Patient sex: M
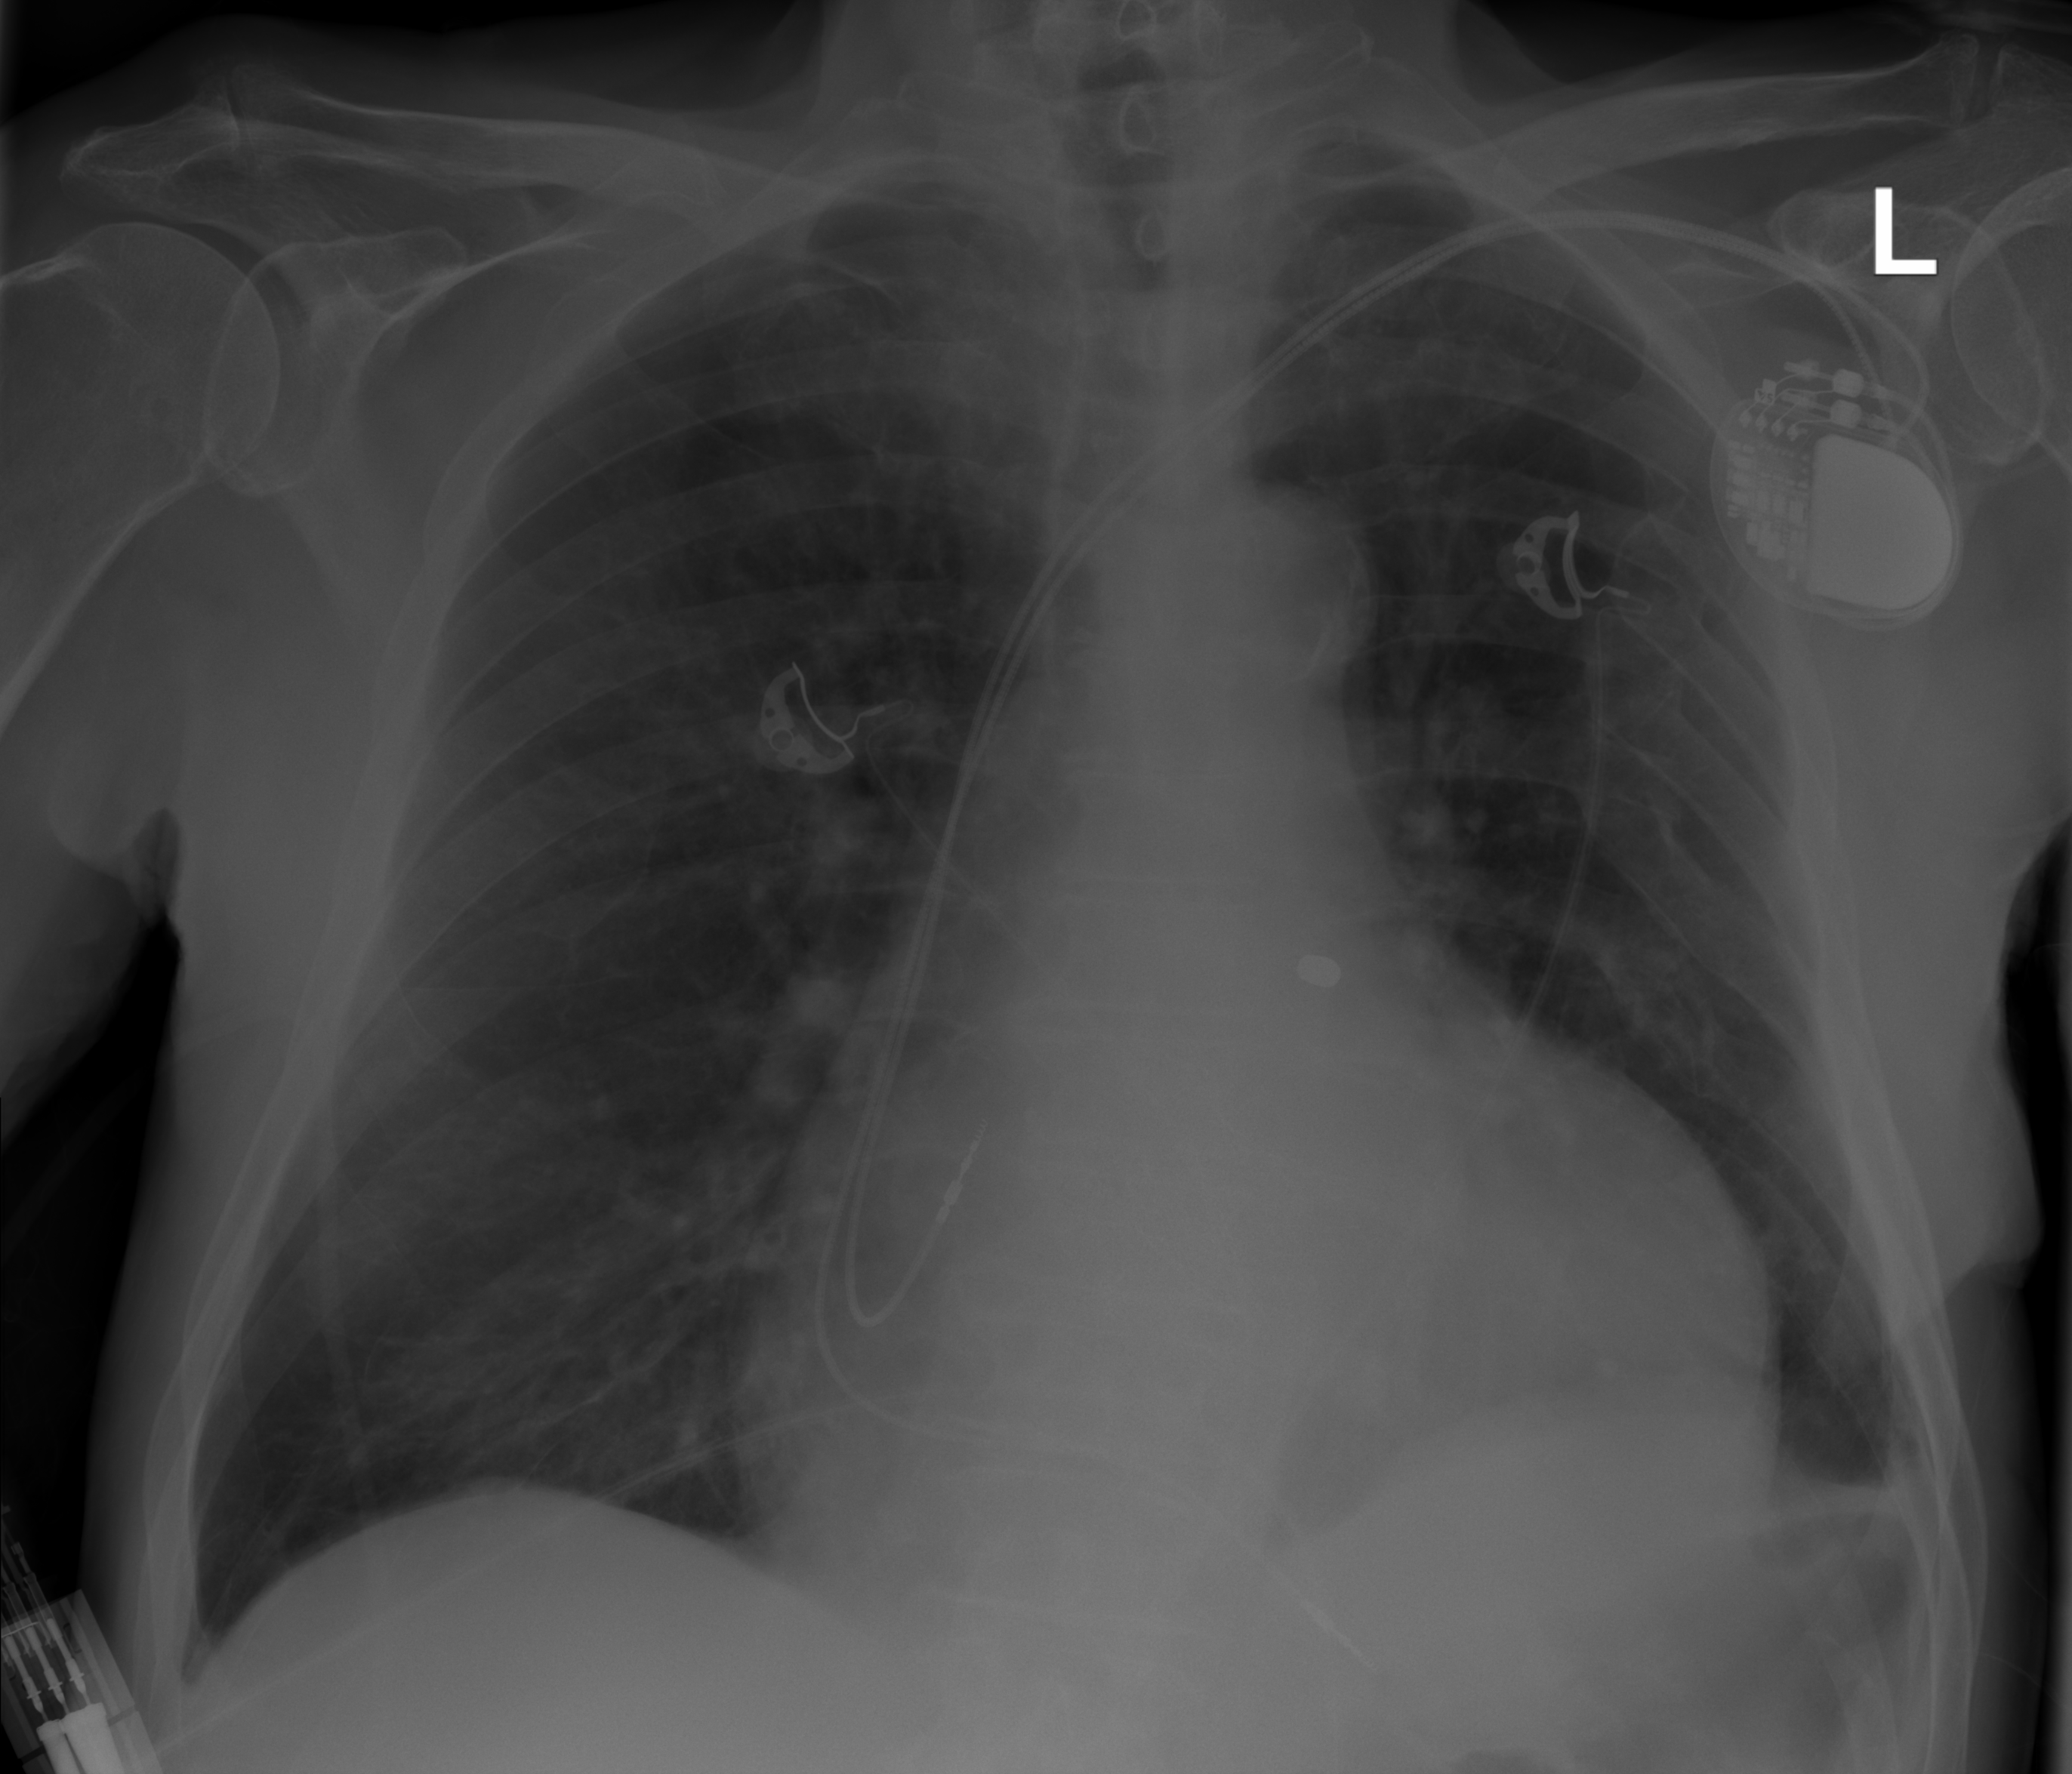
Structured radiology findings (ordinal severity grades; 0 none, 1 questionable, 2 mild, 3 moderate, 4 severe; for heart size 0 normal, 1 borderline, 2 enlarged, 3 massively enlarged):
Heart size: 2
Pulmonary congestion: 0
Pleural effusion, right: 0
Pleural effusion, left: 0
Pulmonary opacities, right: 2
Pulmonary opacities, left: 0
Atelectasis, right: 0
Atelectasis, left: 0